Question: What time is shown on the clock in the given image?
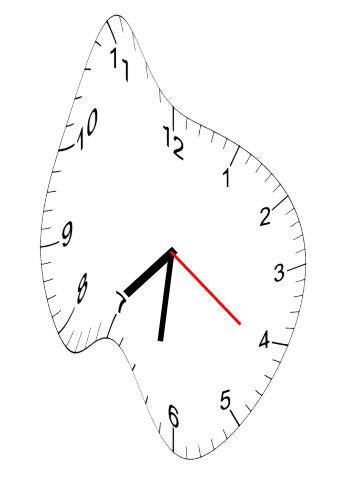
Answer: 07:31:21